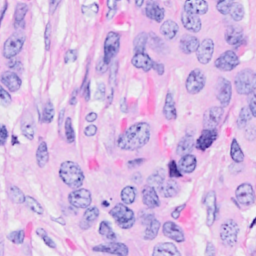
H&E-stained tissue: Breast